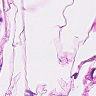
Metastatic tissue present: no